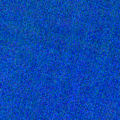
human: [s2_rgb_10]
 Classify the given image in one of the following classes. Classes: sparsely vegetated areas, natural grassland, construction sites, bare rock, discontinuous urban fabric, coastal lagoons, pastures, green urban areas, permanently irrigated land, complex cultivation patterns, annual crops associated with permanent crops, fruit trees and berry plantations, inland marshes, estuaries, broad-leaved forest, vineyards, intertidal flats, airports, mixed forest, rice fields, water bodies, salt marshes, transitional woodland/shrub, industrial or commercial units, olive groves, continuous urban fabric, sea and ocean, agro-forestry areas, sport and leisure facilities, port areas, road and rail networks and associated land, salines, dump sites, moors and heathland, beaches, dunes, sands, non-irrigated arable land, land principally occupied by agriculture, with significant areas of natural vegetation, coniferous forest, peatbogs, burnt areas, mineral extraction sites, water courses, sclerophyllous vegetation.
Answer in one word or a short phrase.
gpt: sea and ocean